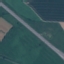
Land use / land cover: Highway